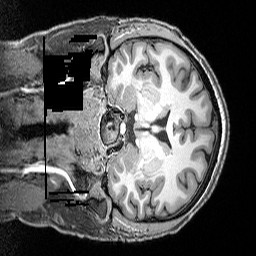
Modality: T1w
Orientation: coronal
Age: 30
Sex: male
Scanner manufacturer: siemens
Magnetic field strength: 3 T
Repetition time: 2.3 s
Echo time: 0.00298 s